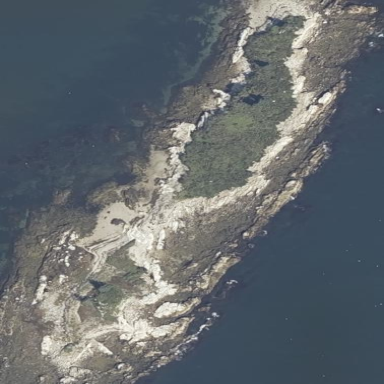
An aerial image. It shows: Islet along the coastline.